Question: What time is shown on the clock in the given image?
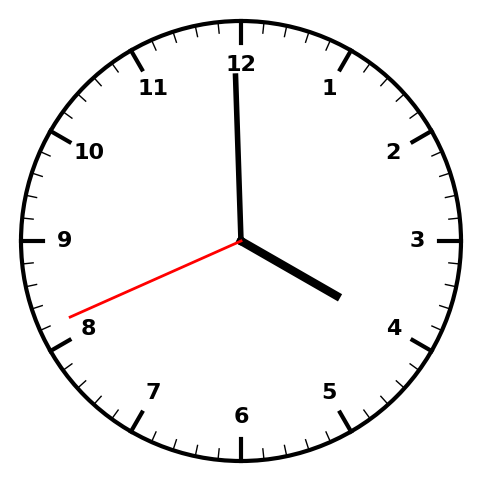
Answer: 03:59:41